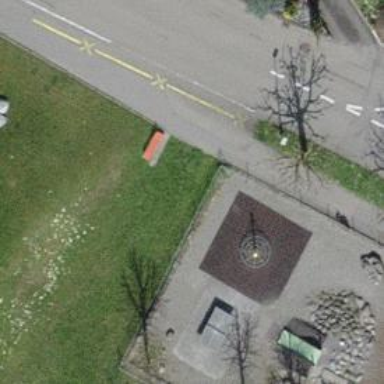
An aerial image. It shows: Brown bench in the vicinity.